Question: I'm trying to run a code in FreePIE (Free Programmable Input Emulator), which is a software that recognizes sensors or extra hardware to enable them as an input in your computer.
Well, the code I'm trying to run is in python:
'''
def update():
global yaw
global roll
global pitch
yaw = ahrsImu.yaw
roll = ahrsImu.roll
pitch = ahrsImu.pitch
vireioSMT.yaw = yaw - cyaw
vireioSMT.roll = roll - croll
vireioSMT.pitch = pitch - cpitch
diagnostics.watch(yaw-cyaw)
diagnostics.watch(roll-croll)
diagnostics.watch(pitch-cpitch)
if starting:
cyaw = 0
croll = 0
cpitch = 0
ahrsImu.update += update
center = keyboard.getPressed(Key.Z)
if center:
cyaw = yaw
croll = roll
cpitch = pitch
'''
When I try to run it this error pops up:

Well, in the software there is no serial configuration, the COM3 actually doesn't exist and there is nothing connected to it, there is only my Arduino in COM6, which would be the correct one to be running this code, but I can't get it to link with it.
I have tried adding this piece of code to the if starting:
'''
port = SerialPort("COM6", 115200)
port.Open()
'''
Nothing changed, same problem.
How may I fix this?
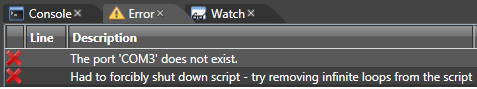
Answer: The problem was that this code was using the class "vireioSMT" which is a plugin for FreePIE available at:
<URL>
If the .dll is added to FreePIE this error will no longer occur, instead it will correctly work.